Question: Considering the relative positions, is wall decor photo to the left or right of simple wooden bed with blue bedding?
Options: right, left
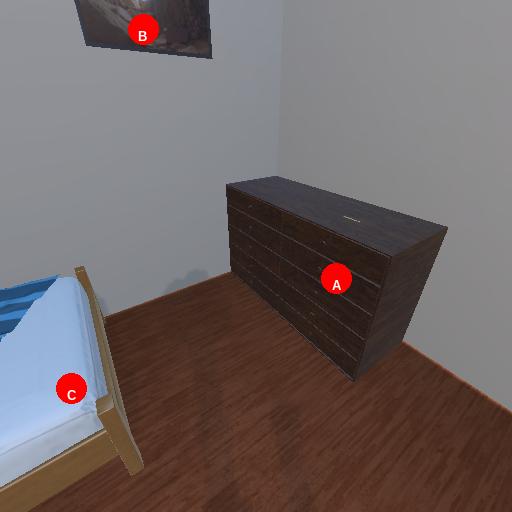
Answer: right